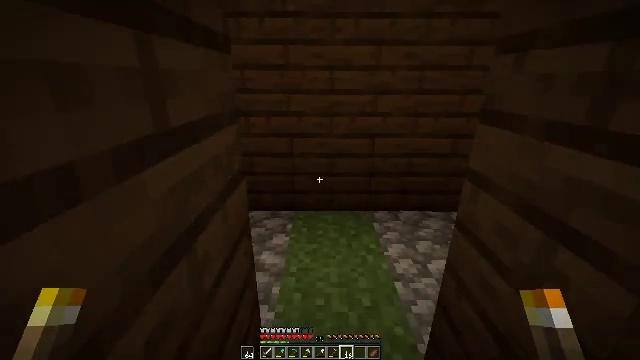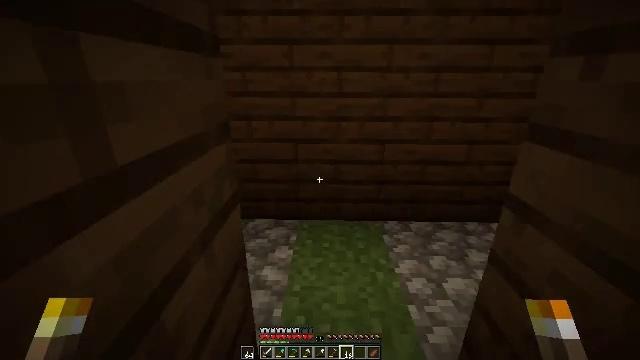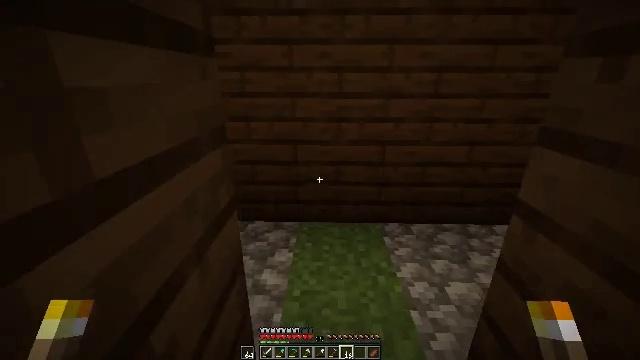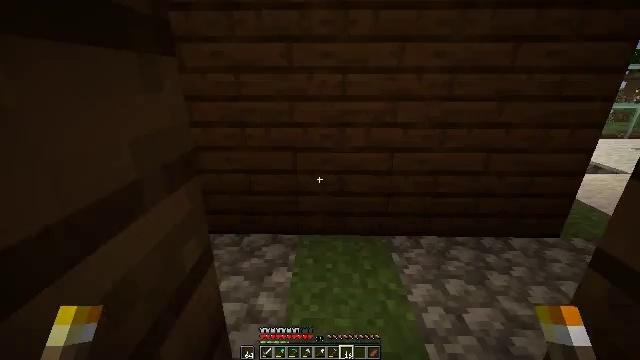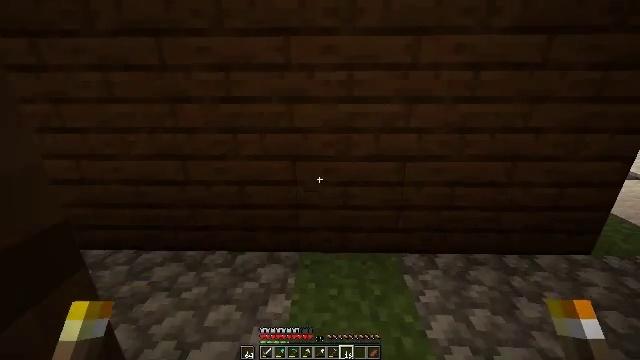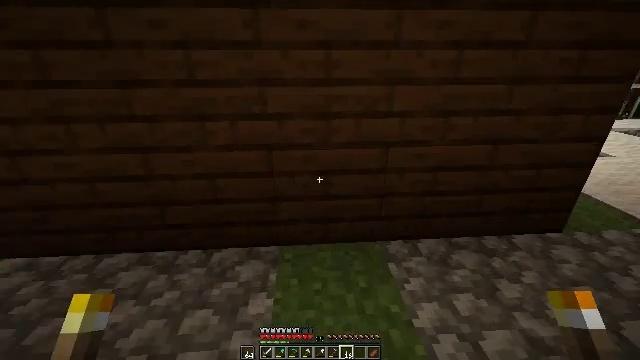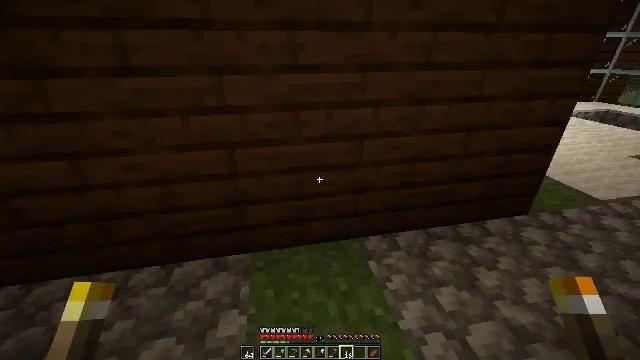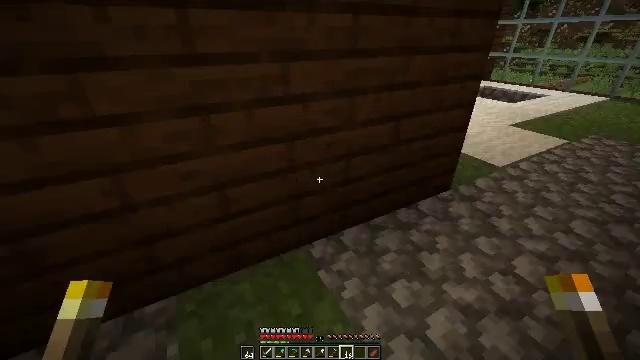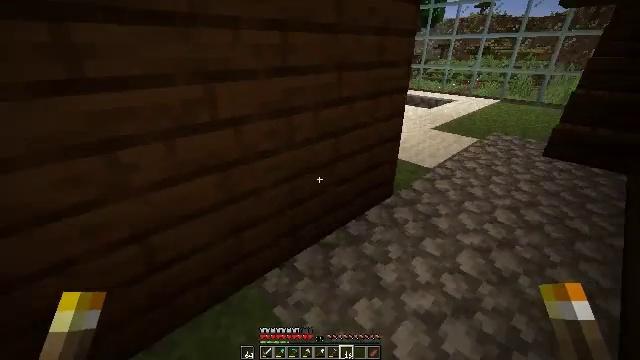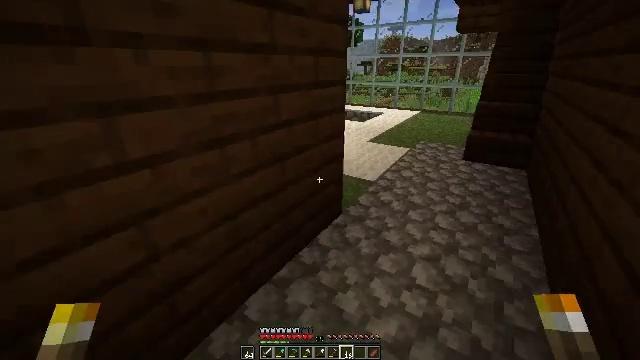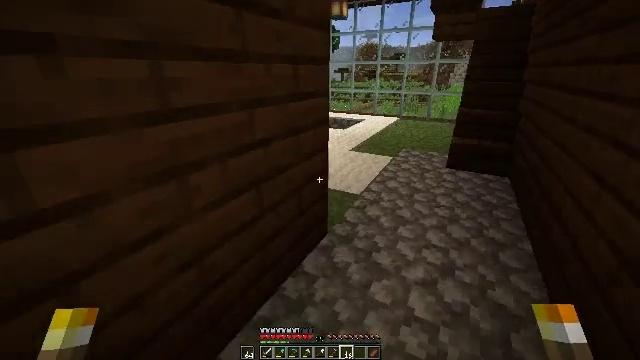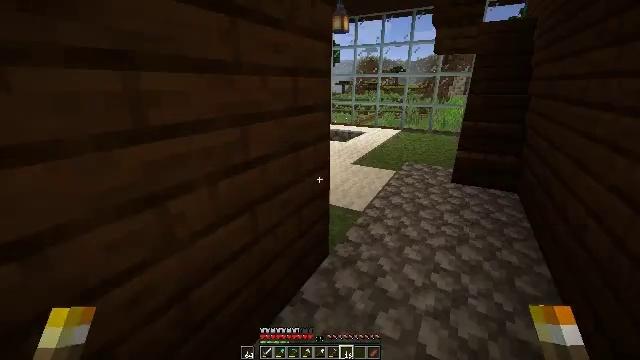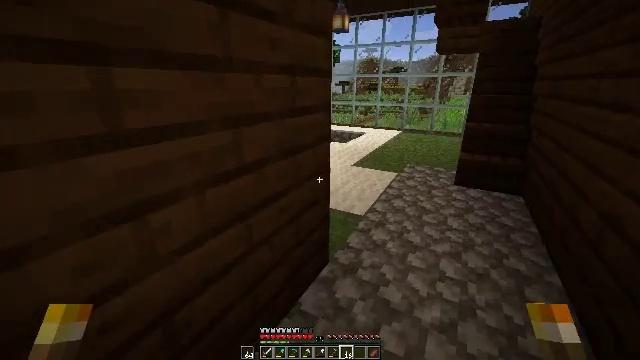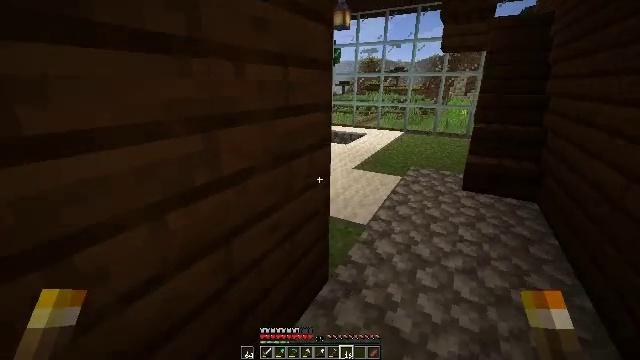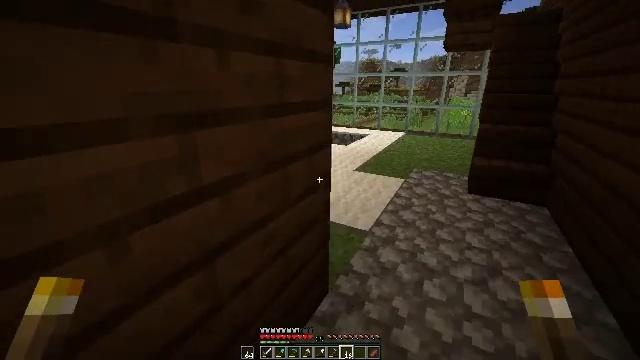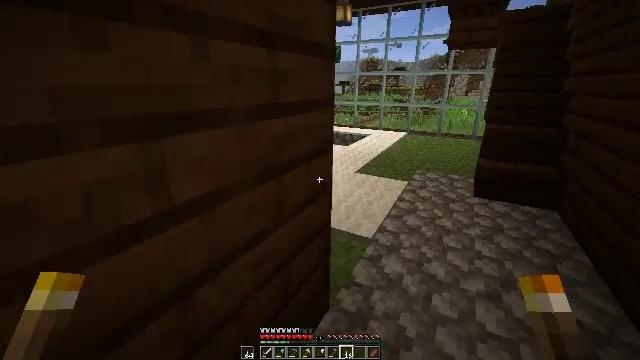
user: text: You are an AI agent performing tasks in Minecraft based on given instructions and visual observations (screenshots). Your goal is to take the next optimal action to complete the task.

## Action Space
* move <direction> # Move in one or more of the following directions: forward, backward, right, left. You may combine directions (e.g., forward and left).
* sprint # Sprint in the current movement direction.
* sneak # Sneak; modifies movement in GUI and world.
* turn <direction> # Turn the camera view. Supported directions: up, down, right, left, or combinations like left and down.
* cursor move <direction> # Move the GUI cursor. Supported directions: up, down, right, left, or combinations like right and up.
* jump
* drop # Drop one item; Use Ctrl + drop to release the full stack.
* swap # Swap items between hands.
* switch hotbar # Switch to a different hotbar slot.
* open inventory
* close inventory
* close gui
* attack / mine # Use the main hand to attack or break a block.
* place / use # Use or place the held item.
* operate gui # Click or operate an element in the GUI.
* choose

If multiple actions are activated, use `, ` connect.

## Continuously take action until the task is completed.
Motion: motion action
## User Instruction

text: Open the crafting table to create a stone button.
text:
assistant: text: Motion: move forward, turn left
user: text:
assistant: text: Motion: move forward
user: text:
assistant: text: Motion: move forward
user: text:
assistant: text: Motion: move forward
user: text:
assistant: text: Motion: move forward, turn right and down
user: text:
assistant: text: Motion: move forward, turn right and down
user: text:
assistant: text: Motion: move forward, turn right and down
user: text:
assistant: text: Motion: move forward, turn right and up
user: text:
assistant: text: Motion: move forward, turn right and up
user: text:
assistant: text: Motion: move forward, turn right and up
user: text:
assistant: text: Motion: move forward, turn up
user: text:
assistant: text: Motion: move forward
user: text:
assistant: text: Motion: move forward
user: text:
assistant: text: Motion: move forward
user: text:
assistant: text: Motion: move forward
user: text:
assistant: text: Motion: move forward
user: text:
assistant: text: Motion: move forward
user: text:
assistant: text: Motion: move forward
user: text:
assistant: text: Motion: move forward, turn up
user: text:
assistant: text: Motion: move forward, turn right
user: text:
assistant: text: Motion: move forward, turn right and up
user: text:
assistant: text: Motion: move forward and move right, turn right and up
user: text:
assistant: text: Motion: move forward and move right, turn right and up
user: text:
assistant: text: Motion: move forward and move right
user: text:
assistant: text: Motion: move forward and move right, turn left and up
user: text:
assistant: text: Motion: move forward and move right, turn left and up
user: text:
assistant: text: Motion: move forward and move right
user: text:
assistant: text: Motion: move forward and move right
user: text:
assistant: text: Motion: move forward and move right
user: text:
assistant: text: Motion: move forward and move right